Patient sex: F
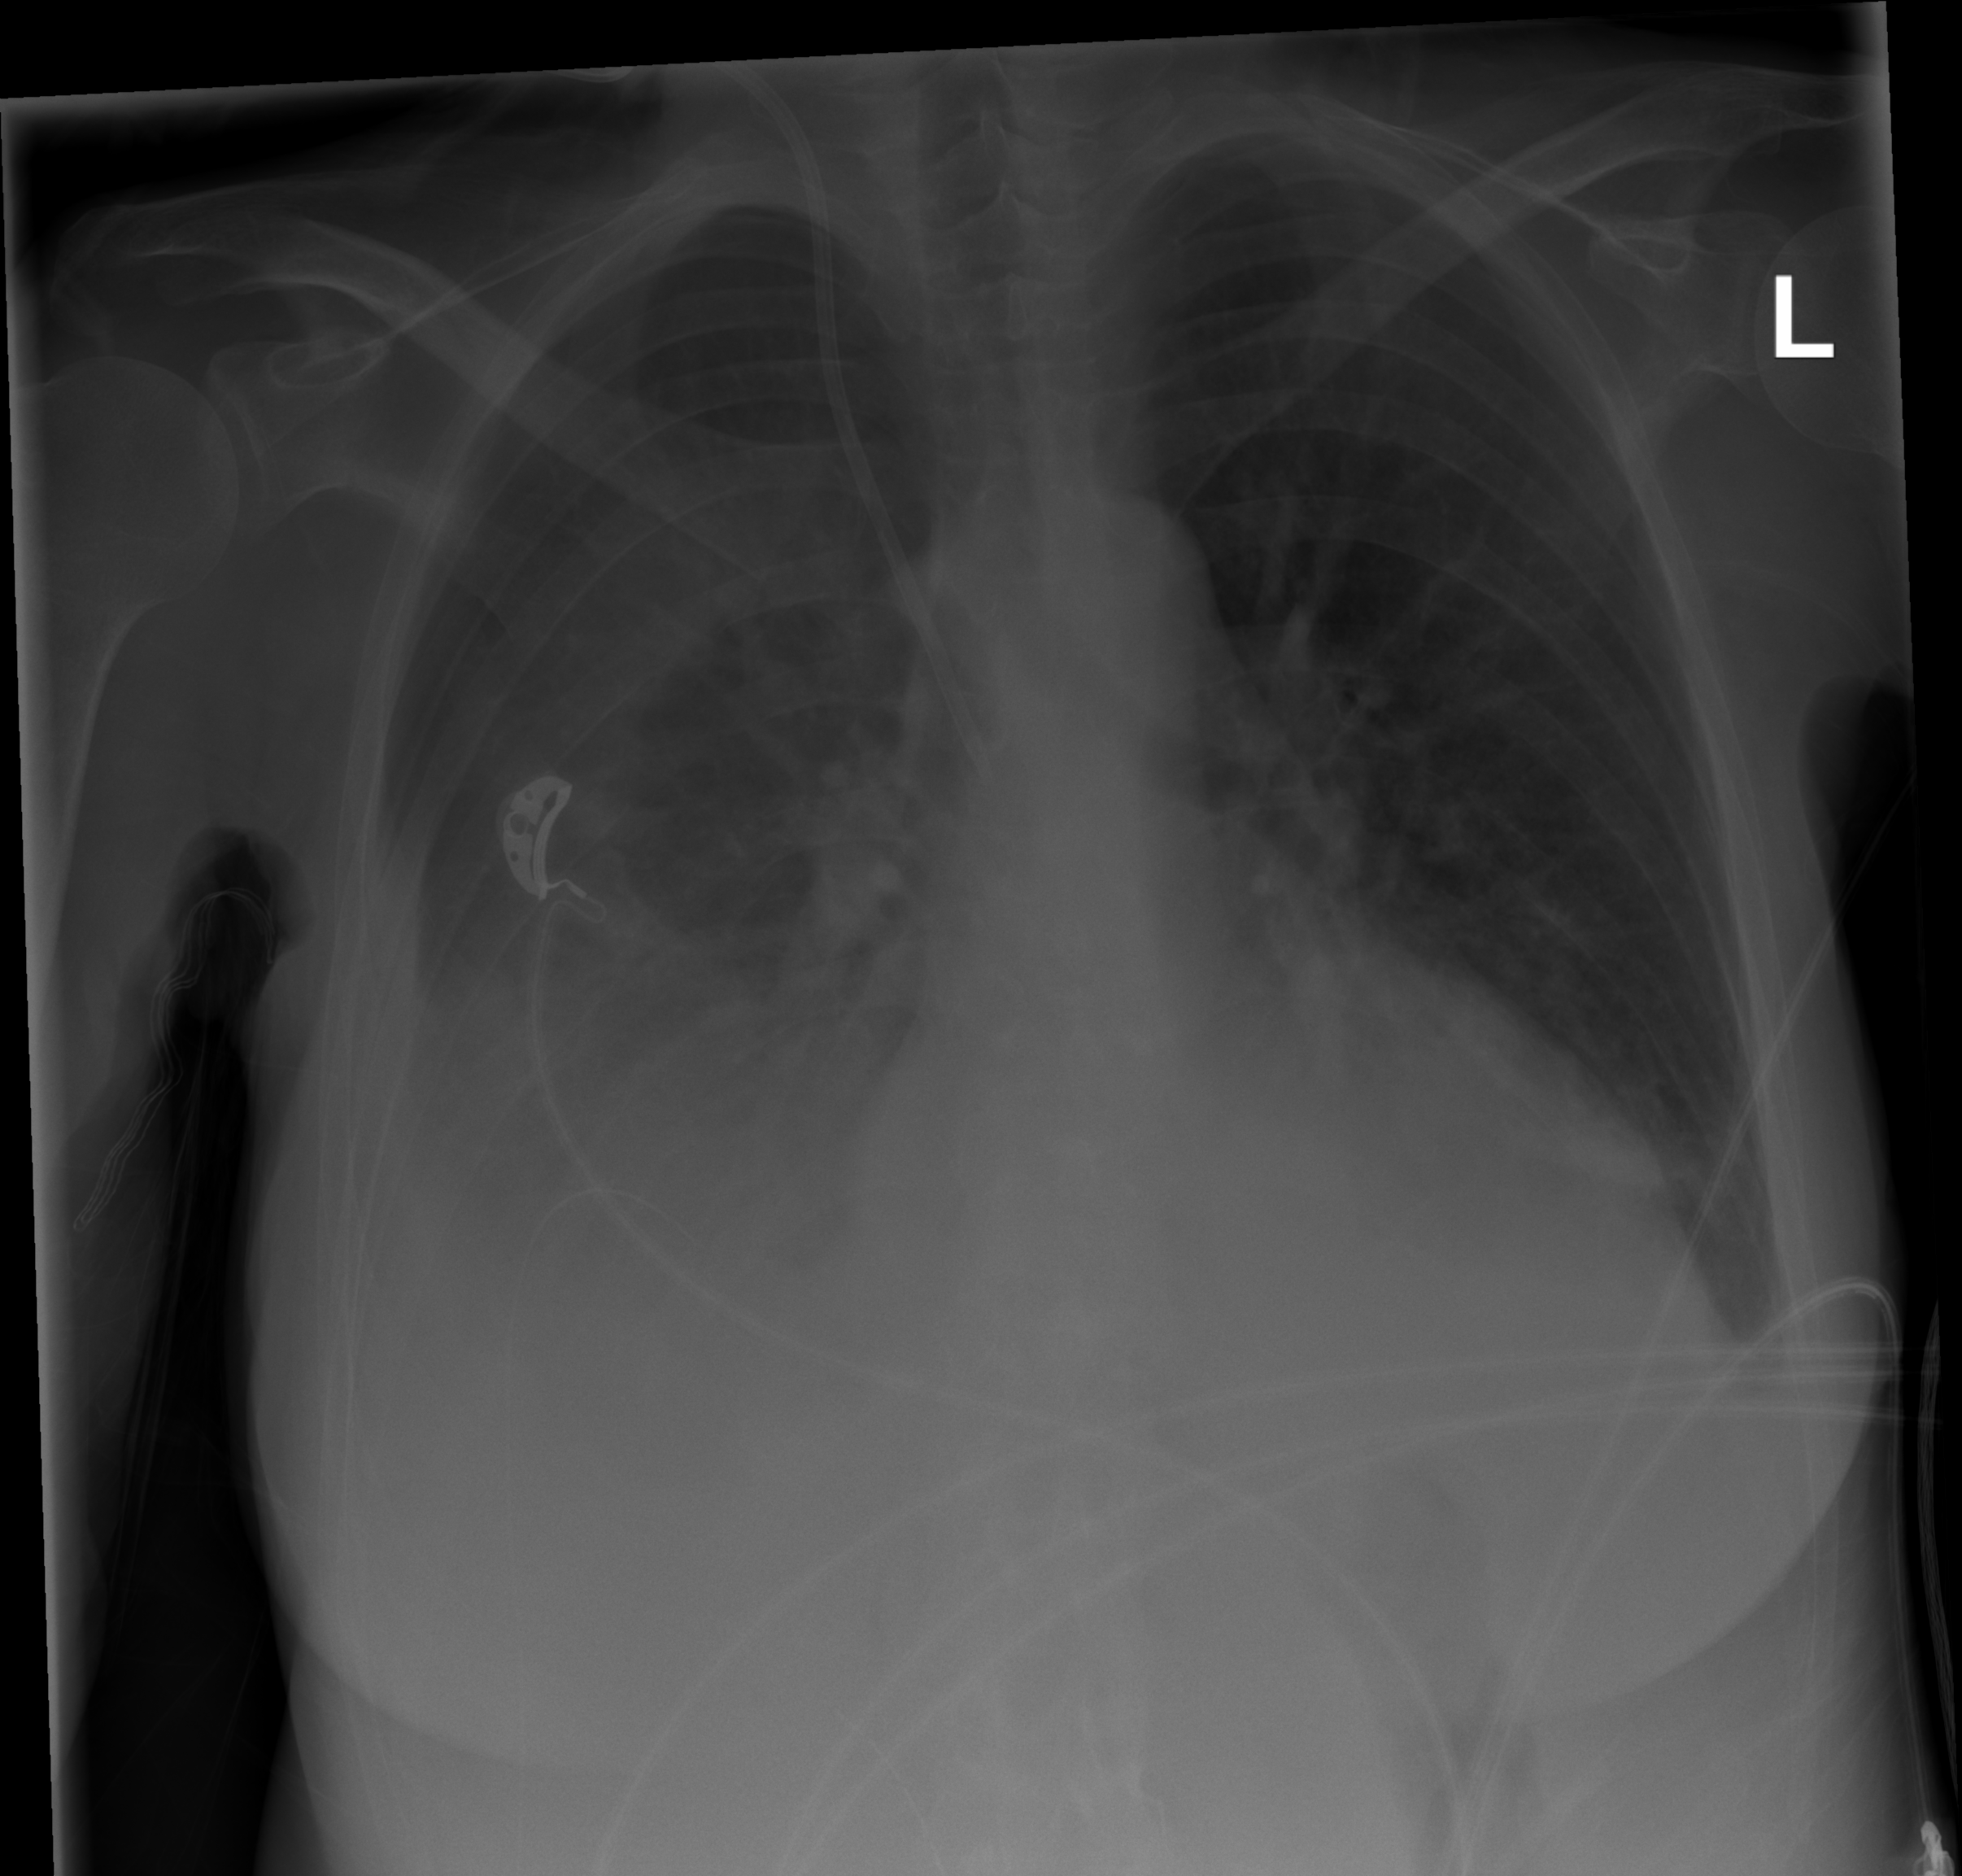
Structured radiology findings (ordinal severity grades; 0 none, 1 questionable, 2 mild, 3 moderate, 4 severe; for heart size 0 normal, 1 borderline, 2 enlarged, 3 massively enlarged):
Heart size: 0
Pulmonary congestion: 0
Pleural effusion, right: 3
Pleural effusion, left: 0
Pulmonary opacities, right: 1
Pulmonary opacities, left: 0
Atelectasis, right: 2
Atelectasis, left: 1